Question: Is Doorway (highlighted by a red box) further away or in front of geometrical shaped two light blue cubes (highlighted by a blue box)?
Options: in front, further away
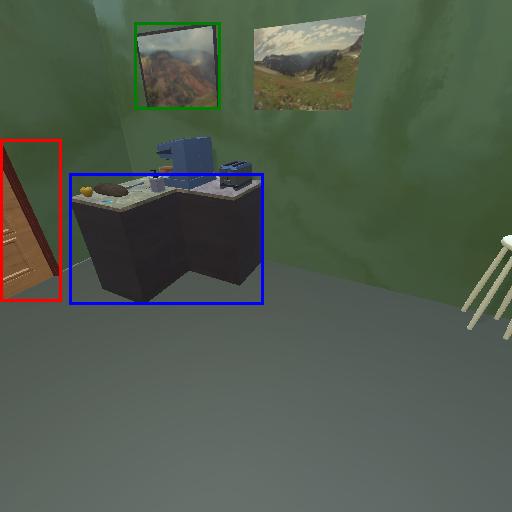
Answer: in front